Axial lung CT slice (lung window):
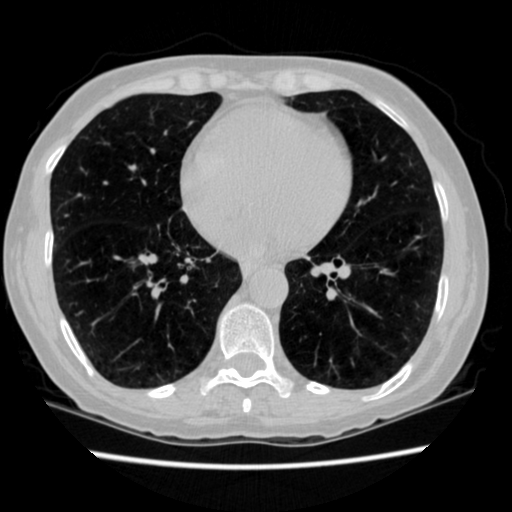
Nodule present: no